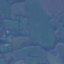
Land use / land cover class: Pasture